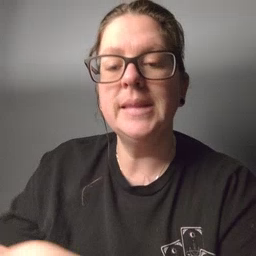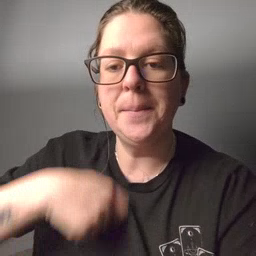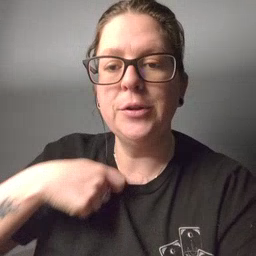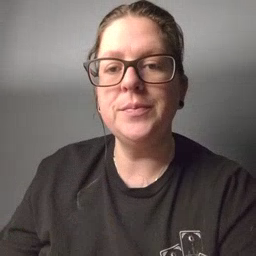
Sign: zipper